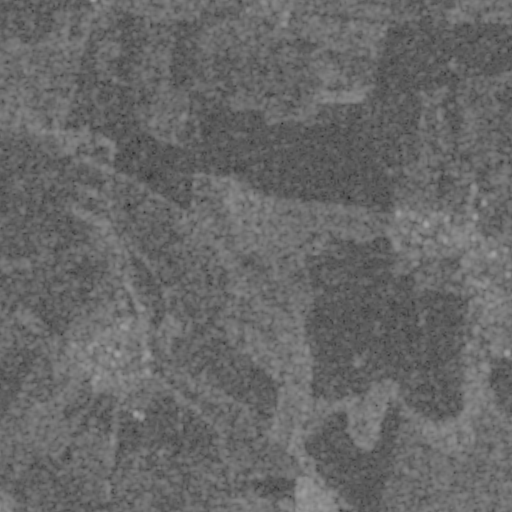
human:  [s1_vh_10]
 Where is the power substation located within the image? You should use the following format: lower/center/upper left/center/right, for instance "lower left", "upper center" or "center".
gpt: The power substation is located in the lower left of the image.
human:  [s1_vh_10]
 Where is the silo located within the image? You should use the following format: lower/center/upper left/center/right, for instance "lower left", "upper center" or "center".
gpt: The silo is located in the lower left of the image.
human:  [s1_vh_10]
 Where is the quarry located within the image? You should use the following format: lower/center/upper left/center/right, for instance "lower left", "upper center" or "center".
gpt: There is no quarry in the image.

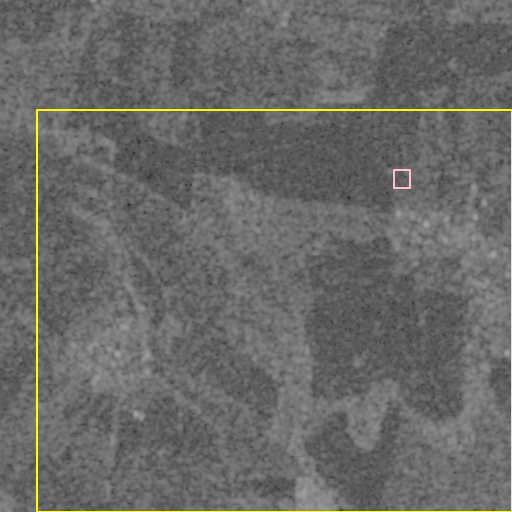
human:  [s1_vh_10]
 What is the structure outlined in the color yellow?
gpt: The structure outlined in yellow is a crop field.
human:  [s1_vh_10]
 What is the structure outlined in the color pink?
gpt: The structure outlined in pink is a park.
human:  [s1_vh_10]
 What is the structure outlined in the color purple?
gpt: There is no purple outline.